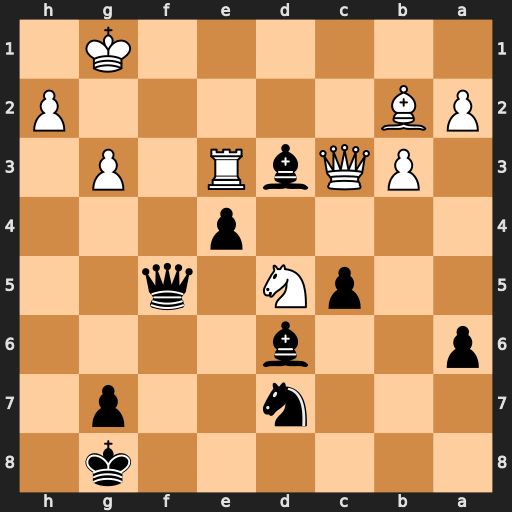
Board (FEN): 6k1/3n2p1/p2b4/2pN1q2/4p3/1PQbR1P1/PB5P/6K1
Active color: b
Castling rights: -
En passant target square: -
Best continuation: Qf1#